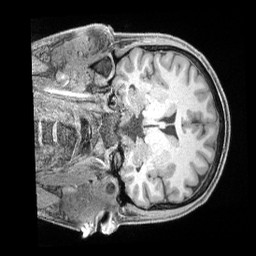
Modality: T1w
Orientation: coronal
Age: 36
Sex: male
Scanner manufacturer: siemens
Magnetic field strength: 3 T
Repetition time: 2 s
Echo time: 0.00211 s